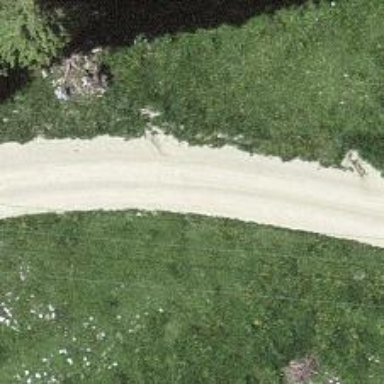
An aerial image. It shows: Intermediate downhill track with grade3 surface.